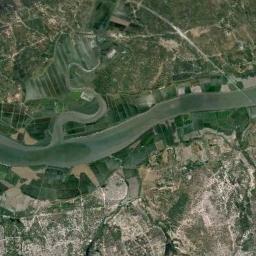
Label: river